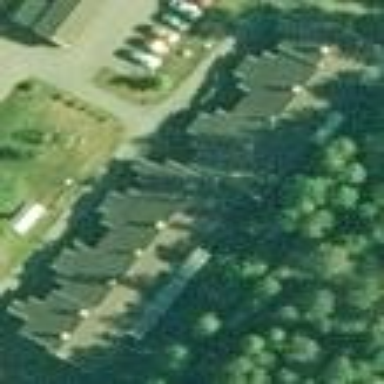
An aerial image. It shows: Terrace building.